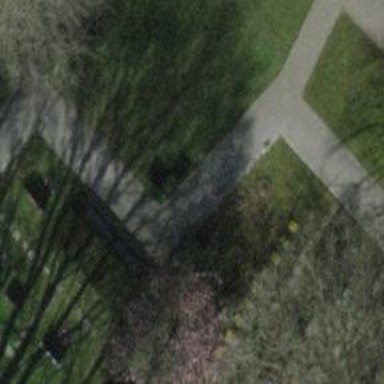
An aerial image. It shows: Footway with surface of fine gravel.